Question: The picture shows the balloon popping problem. You need to pop all the balloons in a certain order. The reward for a popped balloon is the product of itself and the values on the left and right balloons. If there is no balloon on the left or right, multiply the value of the balloon on the left or right by 1. You need only find the total maximum reward. Give me the number.
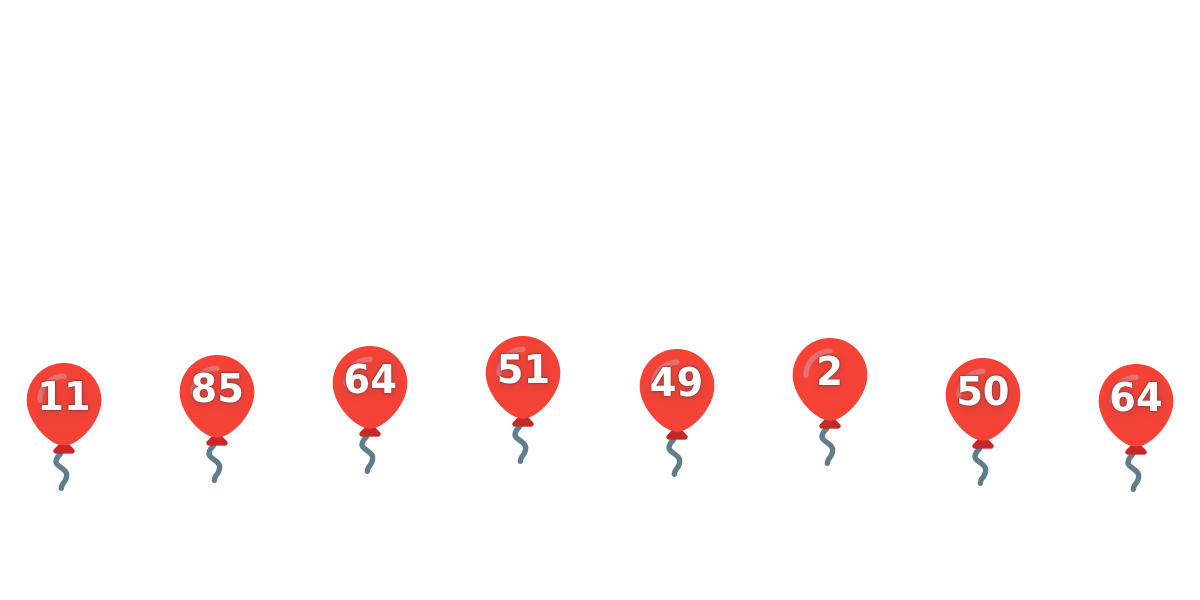
Answer: 1035613